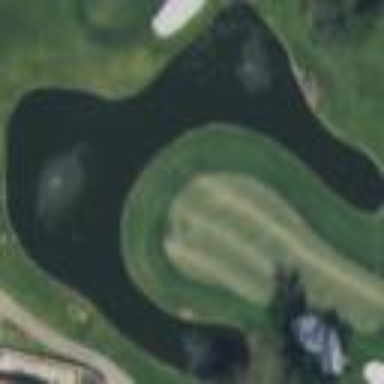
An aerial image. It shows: Water hazard on golf course.